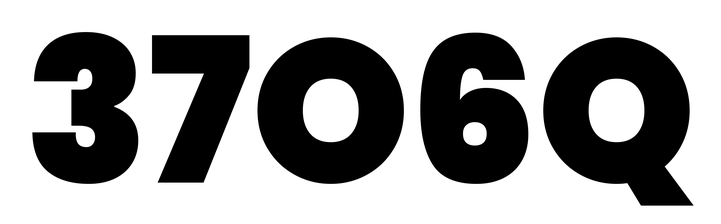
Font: Poppins-Black